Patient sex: M
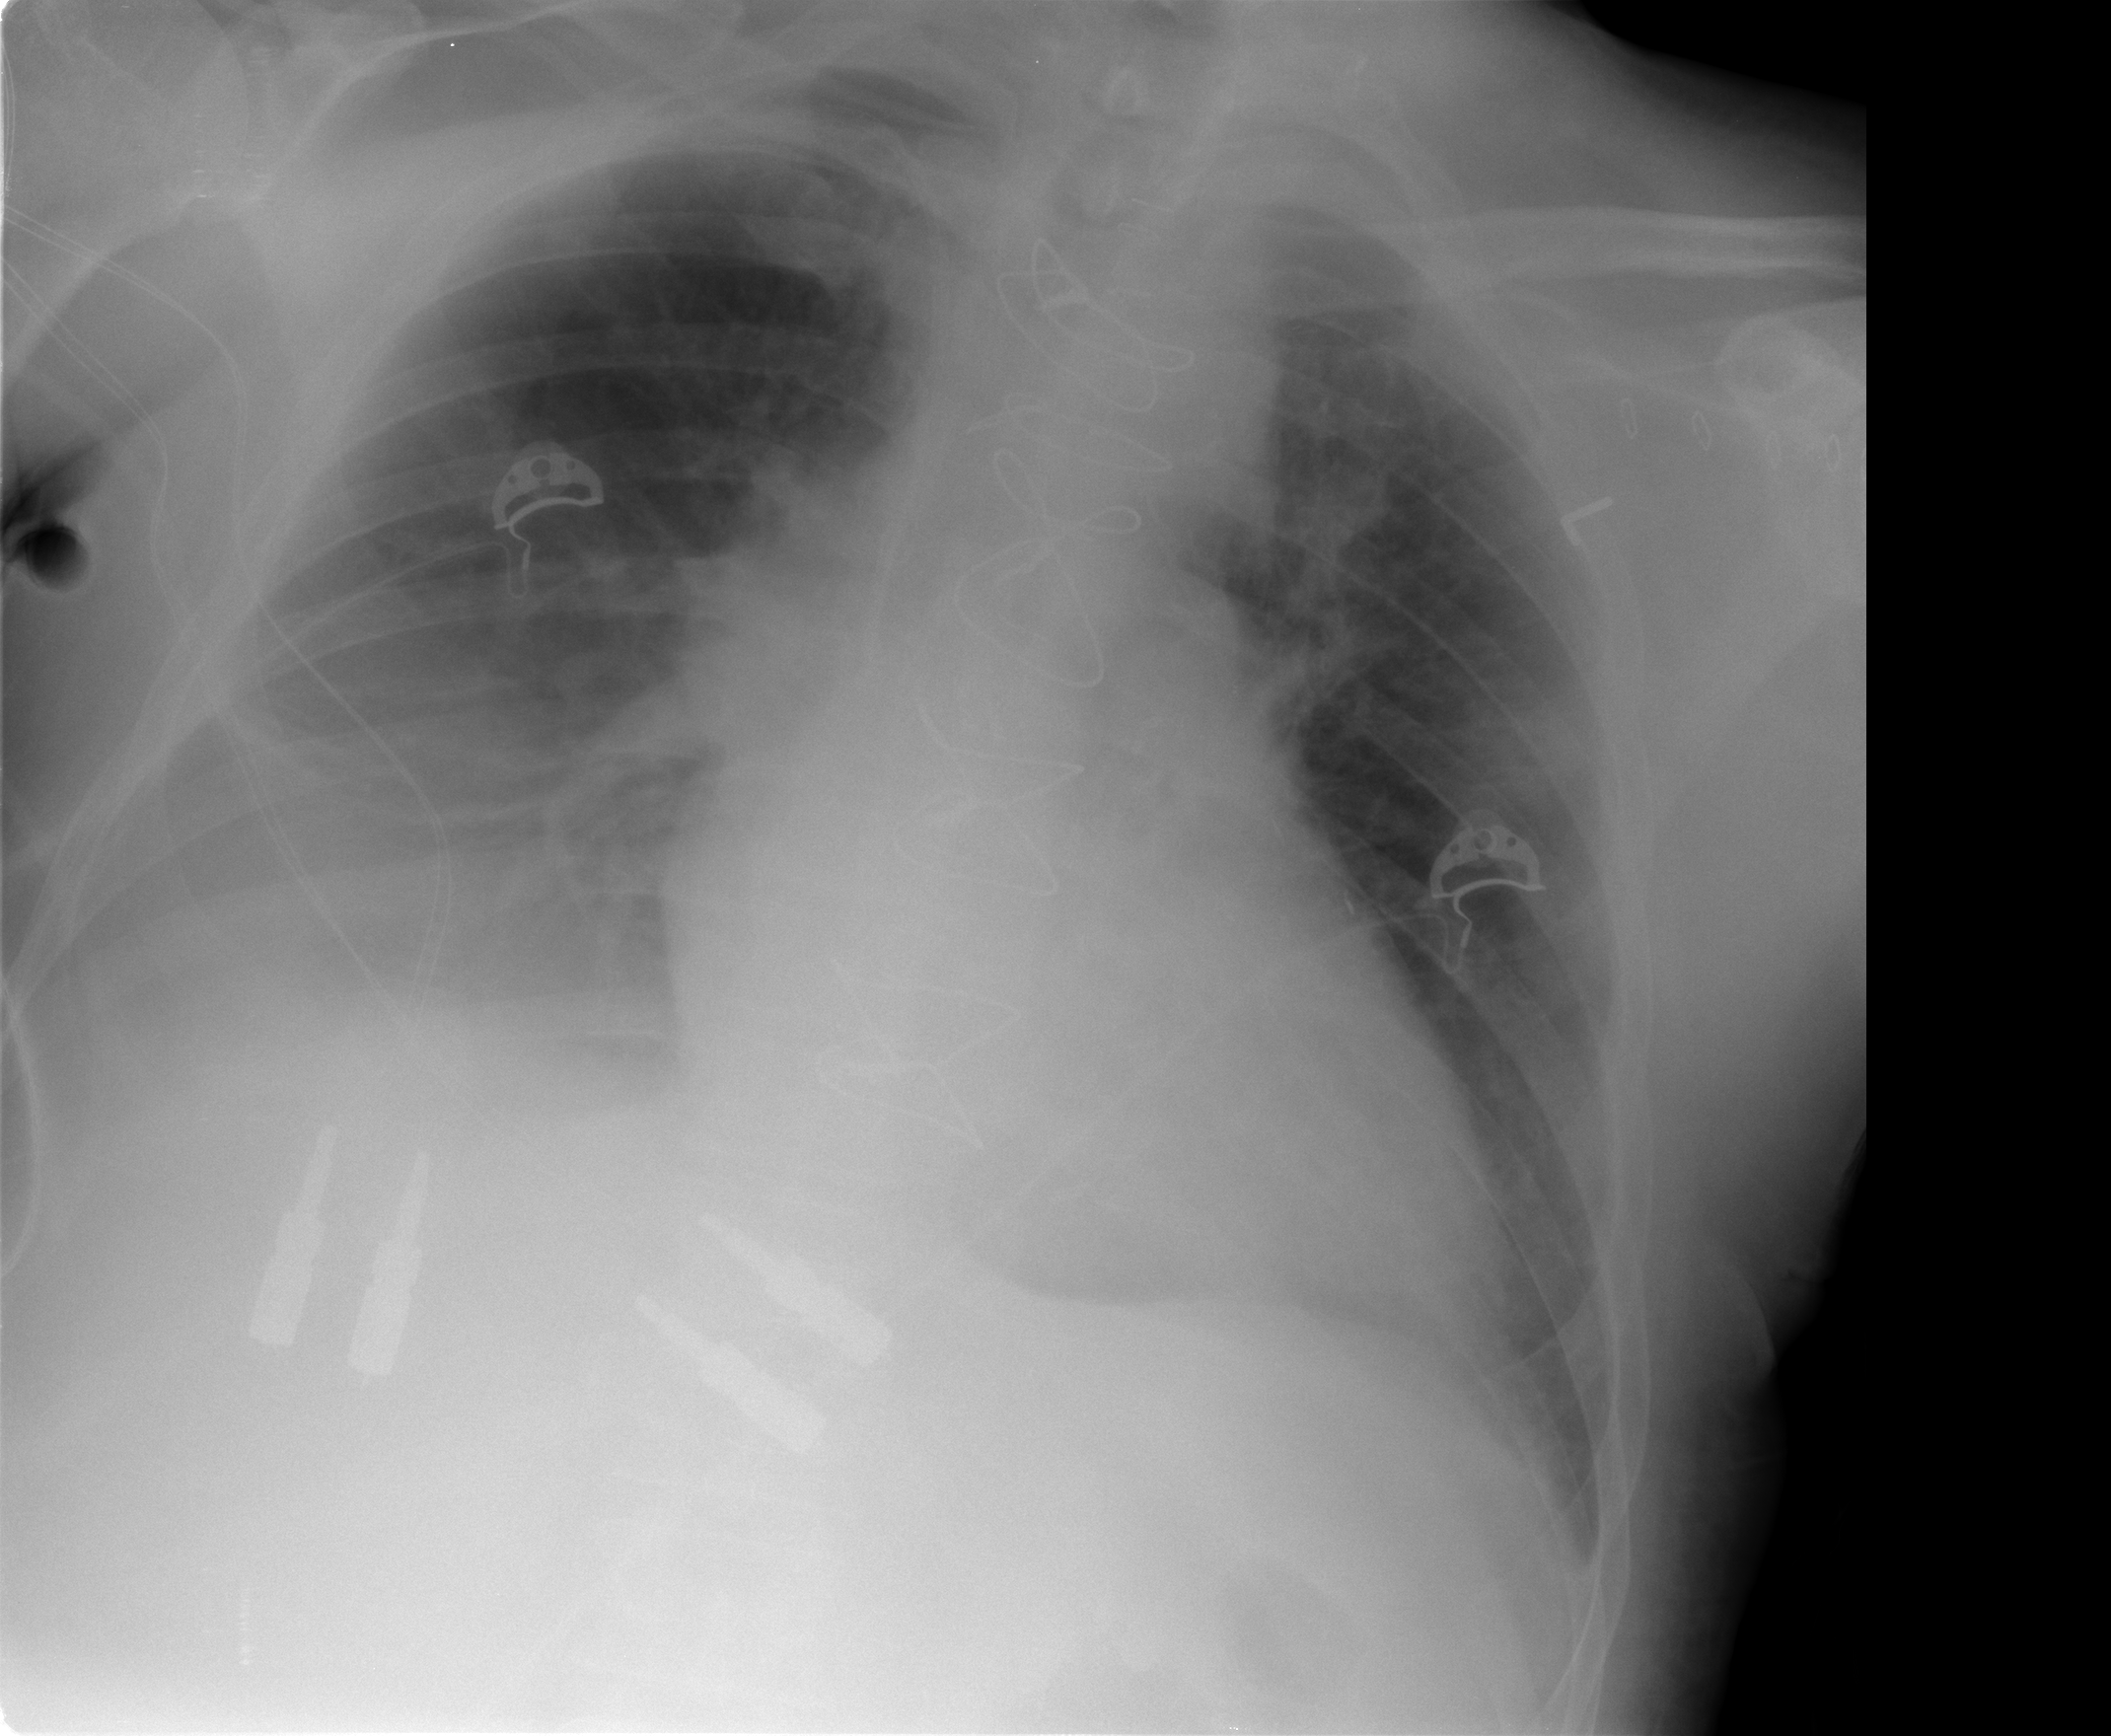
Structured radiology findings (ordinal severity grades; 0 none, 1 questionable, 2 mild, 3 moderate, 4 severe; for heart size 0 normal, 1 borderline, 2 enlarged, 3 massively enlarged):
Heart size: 0
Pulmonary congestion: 2
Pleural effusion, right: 3
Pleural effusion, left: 1
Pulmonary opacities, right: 1
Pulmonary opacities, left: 1
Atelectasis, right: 2
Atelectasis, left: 2